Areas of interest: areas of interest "Industrial Park"
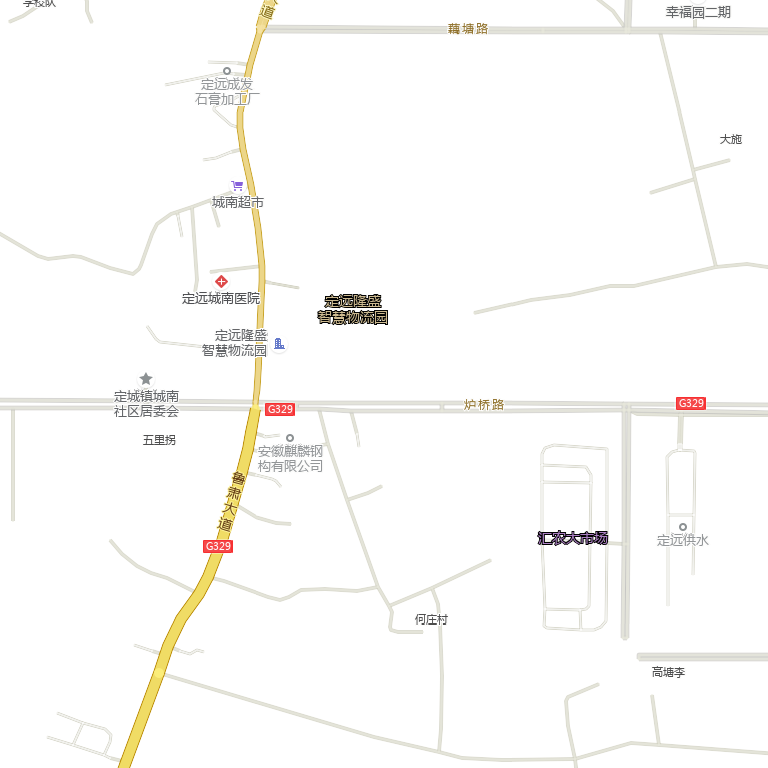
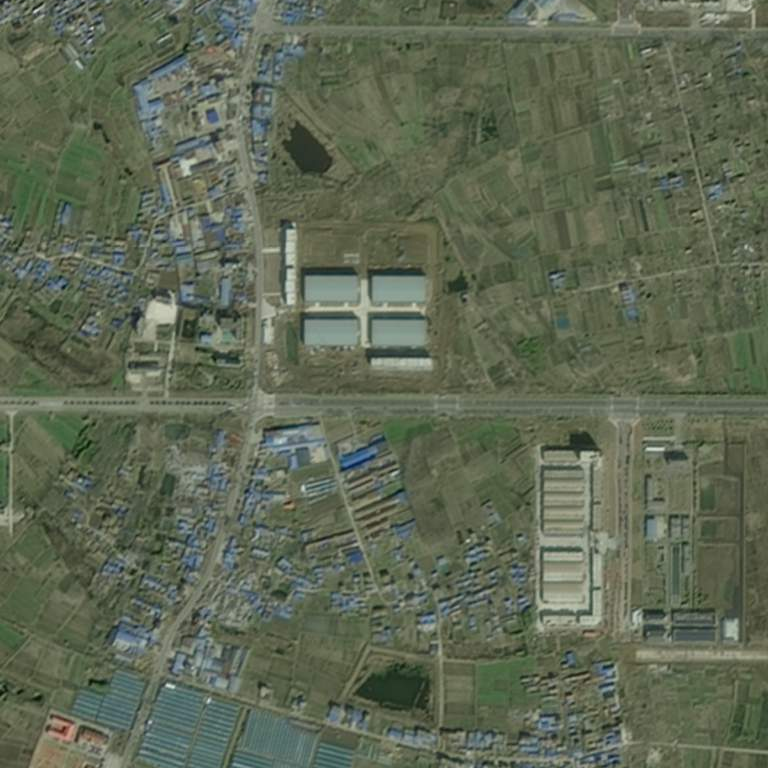